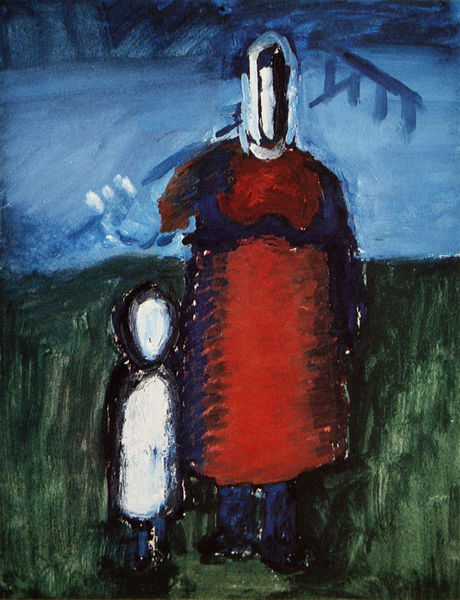
Titel: Frau mit Rechen und Kind
Künstler: Vera Jermolajewa
Standort: St. Petersburg
Institution: Russisches Museum
Schlagwörter: blau, dunkel, gemälde, hand, himmel, mann, wasser, weiß, grob, grün, menschen, mädchen, abend, busen, frau, kleid, nacht, schwarz, gras, rot, wiese, rock, gesicht, öl, feld, kind, mutter, schürze, bäuerin, ernte, abstrakt, naiv, einfach, strümpfe, strich, gesichtslos, primitiv, bäurin, rechen, harke